Question: I was wondering why I can added TextView in activity extended Fragment but why I can't add Font Typeface and MediaPlayer in the Activity that extended Fragment.
Based on image bellow, how can I solved the issue. Kindly please advise me.

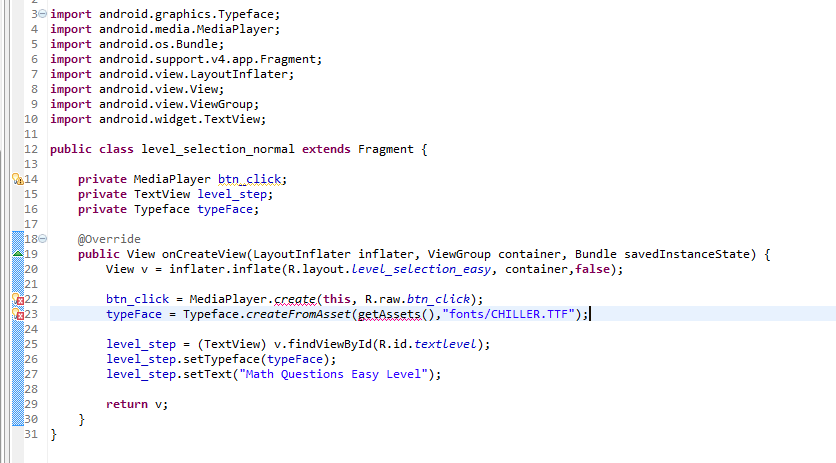
Answer: When you are working with 'Fragments'...
'this''Context''Activity'
You have to get activity for using these type of functions by using 'getActivity()'...
Try This code to get font from asset
'''
btn_click = MediaPlayer.create(getActivity() , resId );
typeface = Typeface.createFromAsset(getActivity().getAssets(), "fonts/customfont.ttf");
'''
this may help you...